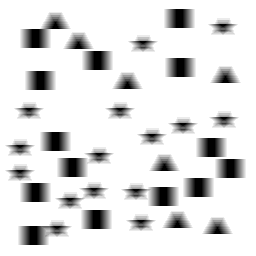
Squares: 14
Triangles: 7
Stars: 15
Total shapes: 36